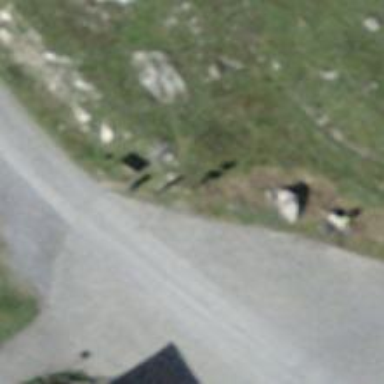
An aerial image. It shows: Guidepost near isolated dwelling.